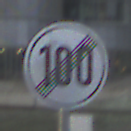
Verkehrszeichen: EndeGeschwindigkeit100
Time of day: SunriseSunset
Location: Outdoor (Urban)
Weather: PartlyCloudy
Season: NotSpecified
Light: Natural